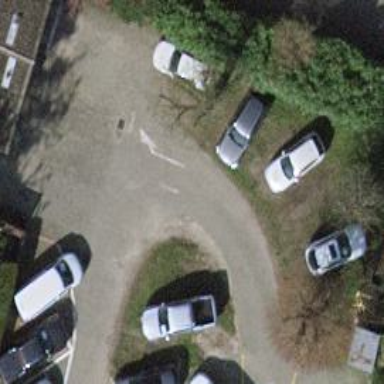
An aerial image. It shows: Parking aisle with sidewalk alongside the service road.